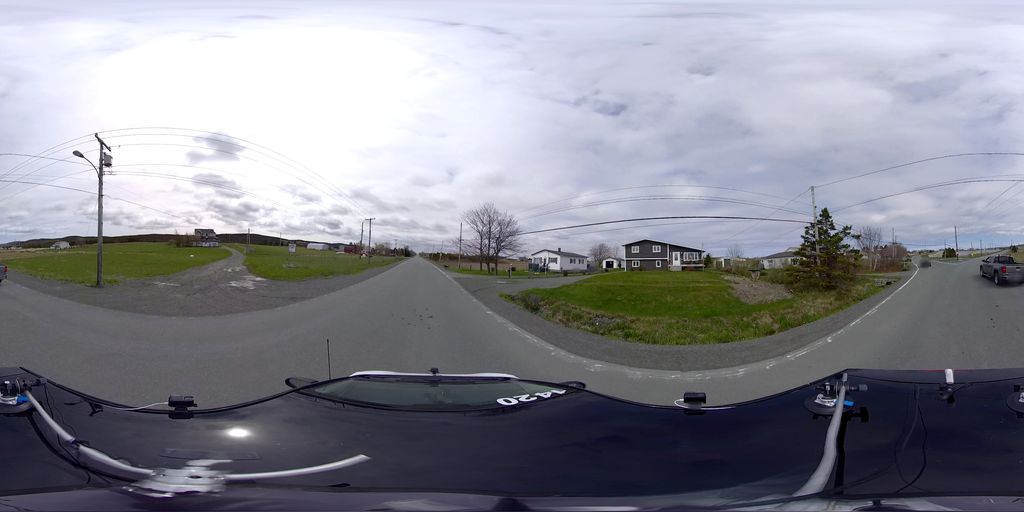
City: st_johns